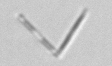
Label: Nanoneis